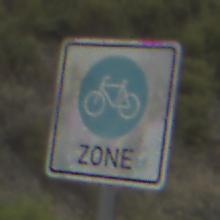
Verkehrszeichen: BeginnFahrradzone
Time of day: Midday
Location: Outdoor (Nature)
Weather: Overcast
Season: NotSpecified
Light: Natural